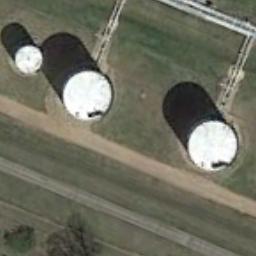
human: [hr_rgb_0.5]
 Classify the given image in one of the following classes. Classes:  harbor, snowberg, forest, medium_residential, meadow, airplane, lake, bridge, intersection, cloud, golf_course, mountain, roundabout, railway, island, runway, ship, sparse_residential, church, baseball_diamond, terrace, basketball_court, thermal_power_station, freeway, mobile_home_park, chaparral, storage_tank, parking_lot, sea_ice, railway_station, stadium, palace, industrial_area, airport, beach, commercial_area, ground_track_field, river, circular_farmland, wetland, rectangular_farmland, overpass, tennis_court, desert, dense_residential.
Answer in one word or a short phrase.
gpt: storage_tank